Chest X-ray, PA view. Patient: 6 years old, sex F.
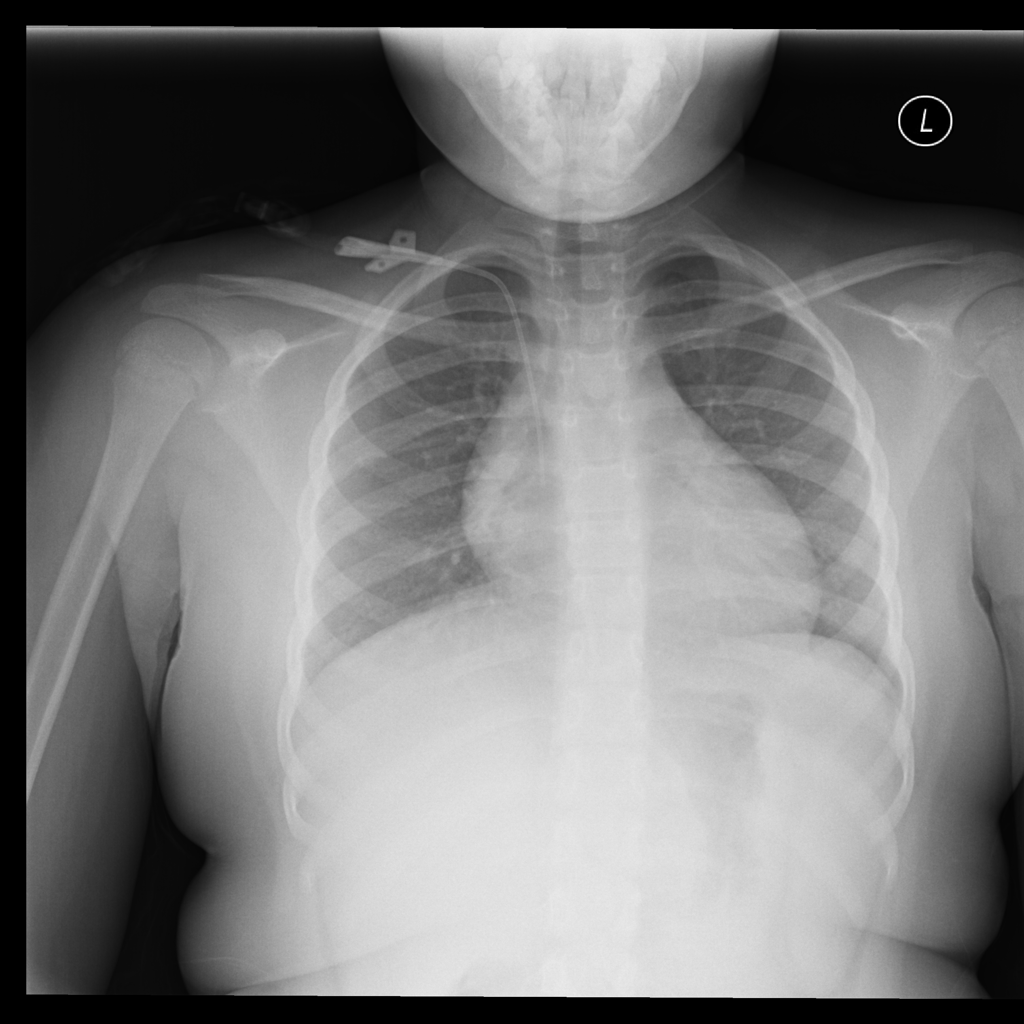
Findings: Cardiomegaly